Question: I want to understand the example from msdn
(<URL>.
XAML Code:
'''
<ListBox Width="400" Margin="10" ItemsSource="{Binding Source={StaticResource MyTodoList}}">
<ListBox.ItemTemplate>
<DataTemplate>
<StackPanel>
<TextBlock Text="{Binding Path=TaskName}" />
<TextBlock Text="{Binding Path=Description}"/>
<TextBlock Text="{Binding Path=Priority}"/>
</StackPanel>
</DataTemplate>
</ListBox.ItemTemplate>
</ListBox>
'''
The Data in the Text Blocks are Properties from an Object, is this right?
The Object is in the List (?) myTodoList in the code behind file?
'''
protected ObservableCollection<TODO> _myTodoList= new ObservableCollection<TODO>();
public ObservableCollection<TODO> MyTodoList
{
get { return _myTodoList; }
}
'''
Add TODO's
'''
TODO t1 = new TODO();
t1.TaskName = "TaskName1";
t1.Description = "Description1";
t1.Priority = "Priority1";
_myTodoList.Add(t1);
TODO t2 = new TODO();
t2.TaskName = "TaskName2";
t2.Description = "Description2";
t2.Priority = "Priority2";
_myTodoList.Add(t2);
'''
My Test TODO Class:
'''
public class TODO
{
public string TaskName { get; set; }
public string Description { get; set; }
public string Priority { get; set; }
}
'''
But the code throws an exception...

whats wrong?
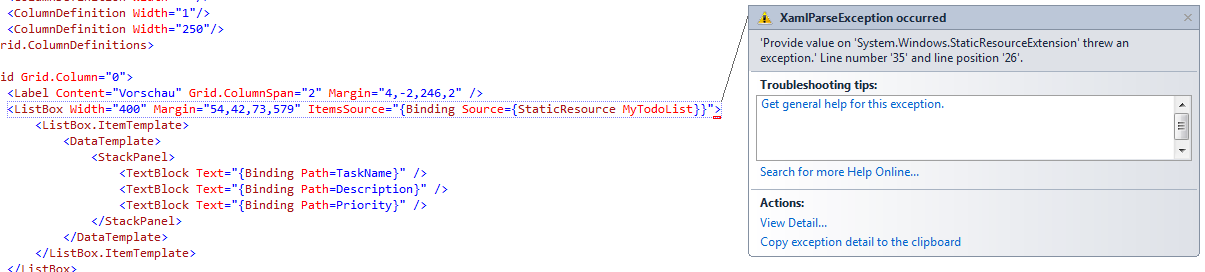
Answer: You have to declare the StaticResource:
'''
<Window ...
xmlns:local="clr-namespace:SDKSample"
...
>
<Window.Resources>
<local:Tasks x:Key="MyTodoList"/>
</Window.Resources>
'''
From the SDKSample:
'''
public class Tasks : ObservableCollection<Task>
{
public Tasks(): base()
{
Add(new Task("Groceries", "Pick up Groceries and Detergent", 2, TaskType.Home));
Add(new Task("Laundry", "Do my Laundry", 2, TaskType.Home));
Add(new Task("Email", "Email clients", 1, TaskType.Work));
Add(new Task("Clean", "Clean my office", 3, TaskType.Work));
Add(new Task("Dinner", "Get ready for family reunion", 1, TaskType.Home));
Add(new Task("Proposals", "Review new budget proposals", 2, TaskType.Work));
}
}
'''